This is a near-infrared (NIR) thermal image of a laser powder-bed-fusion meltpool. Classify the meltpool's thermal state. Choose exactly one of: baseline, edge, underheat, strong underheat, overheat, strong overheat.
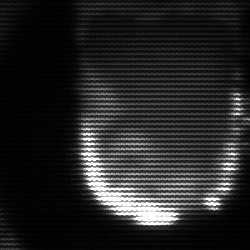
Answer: baseline